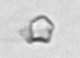
Label: detritus_transparent